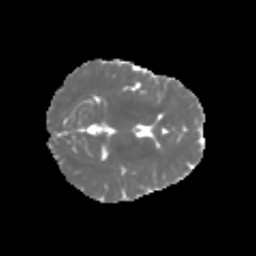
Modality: MD
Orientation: axial
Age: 6
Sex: female
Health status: healthy